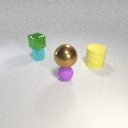
large yellow rubber cylinder to the right of small cyan rubber cylinder